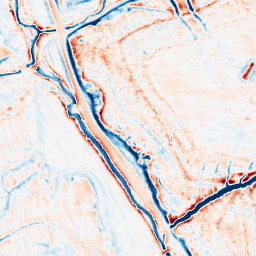
Category: edge_preserving
Decomposition family: bilateral
Decomposition parameters: d: 15
sigma_color: 100
sigma_space: 50
Upsampling method: fft_zeropad
Upsampling parameters: scale: 8
Upsampling scale: 8